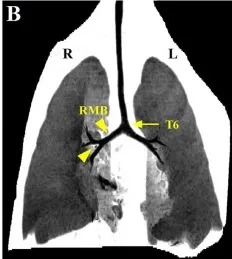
Radiographic evaluation of the PAS, tracheobronchial abnormalities, and neurological lesions through CT and MRI scans. Postoperative three-dimensional reconstruction of CT showing a lower level of bronchial bifurcation at T6 (yellow arrow), and ,a long RMB with bronchial divisions identical to left bronchial type (yellow arrowhead), associated with a stenotic segment in the distal trachea (white arrow).
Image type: radiology (ct)